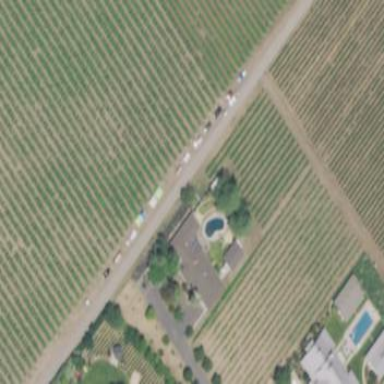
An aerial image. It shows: Vineyard with wine grapes as the main crop.